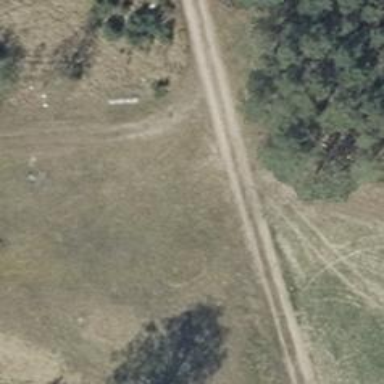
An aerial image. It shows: Track road with grade4 tracktype.